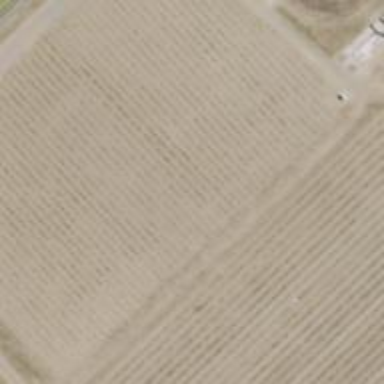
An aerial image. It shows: Vineyard growing grapes.